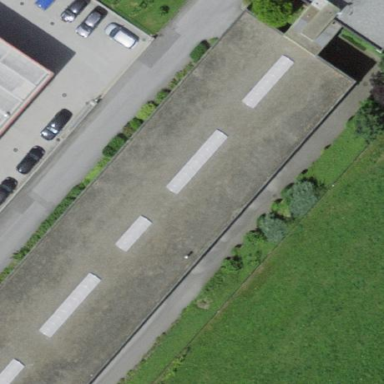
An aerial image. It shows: Industrial building.